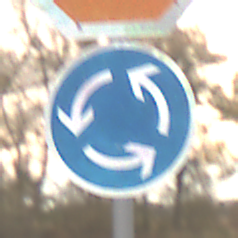
Verkehrszeichen: Kreisverkehr
Zusatzzeichen oben: Stop
Umgebung: Outdoor, Nature
Tageszeit: MorningAfternoon
Wetter: Overcast
Licht: Natural
Jahreszeit: NotSpecified
Kontrast: LowContrast